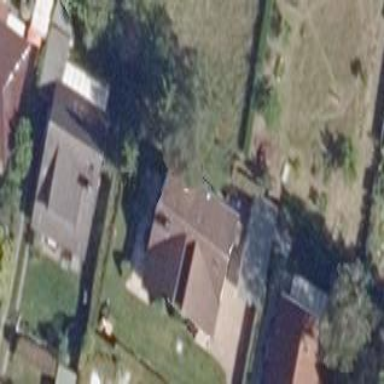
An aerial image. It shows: Detached building.